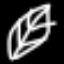
Label: leaf